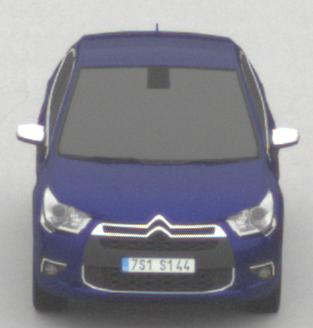
Make: Citroen
Model: DS 4 VTi 120
Detailed model: DS 4
Model produced from: 2011/05
Model produced until: 2015/01
Doors: 5
Color: blue
Road condition: dry road
Daytime: midday
Contrast: low contrast